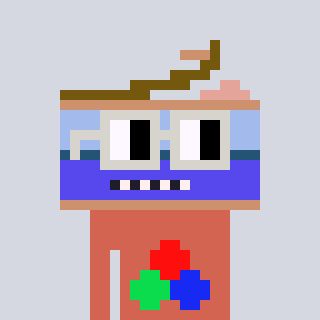
a pixel art character with square light gray glasses, a canned ham-shaped head and a peachy-colored body on a cool background